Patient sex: M
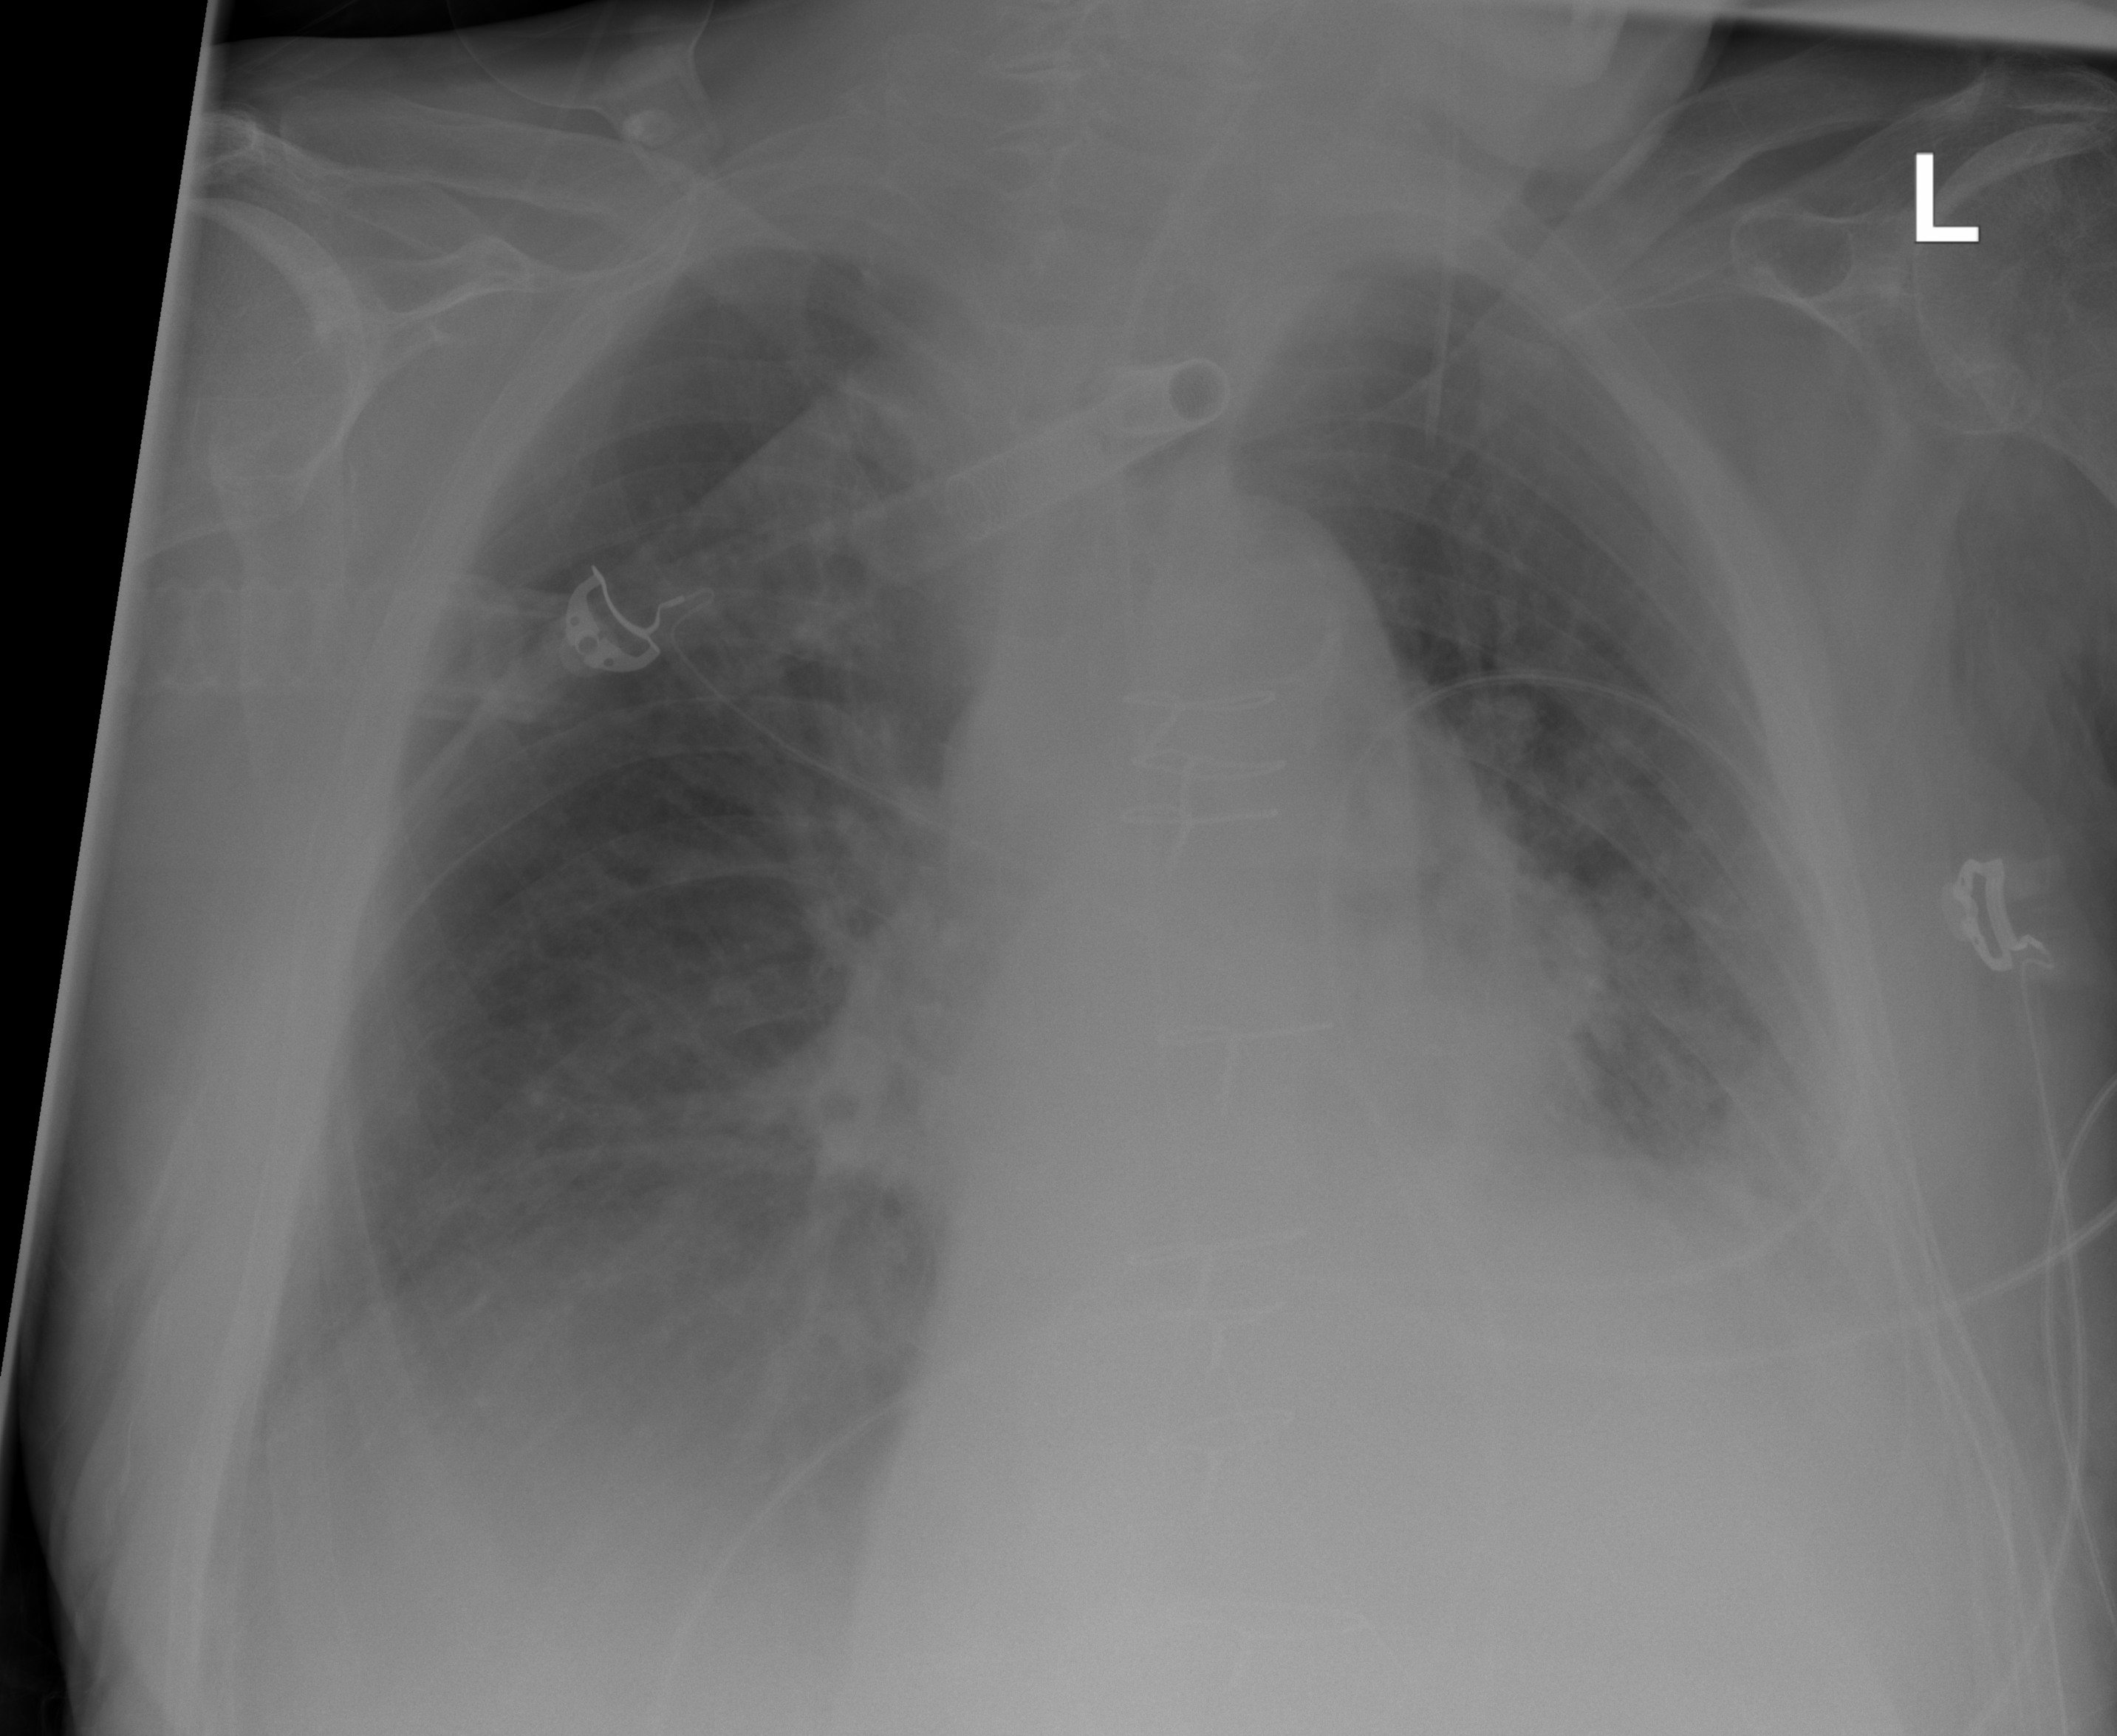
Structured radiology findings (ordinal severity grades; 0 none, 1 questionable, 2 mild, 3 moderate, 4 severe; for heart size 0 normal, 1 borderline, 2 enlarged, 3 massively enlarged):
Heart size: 2
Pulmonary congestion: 3
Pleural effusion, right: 2
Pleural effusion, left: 2
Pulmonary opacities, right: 2
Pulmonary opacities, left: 2
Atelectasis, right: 2
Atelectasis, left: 2